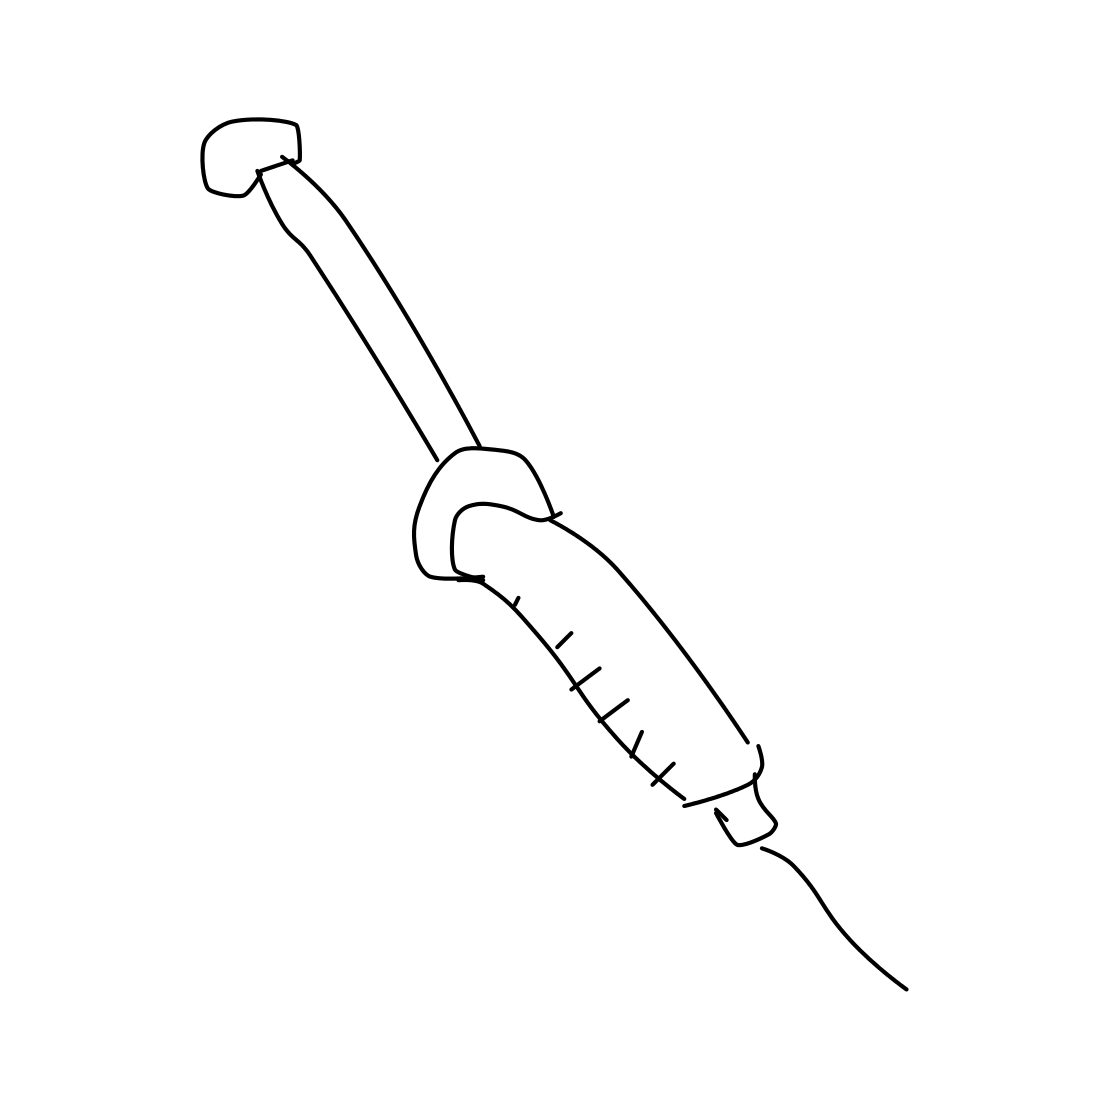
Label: syringe